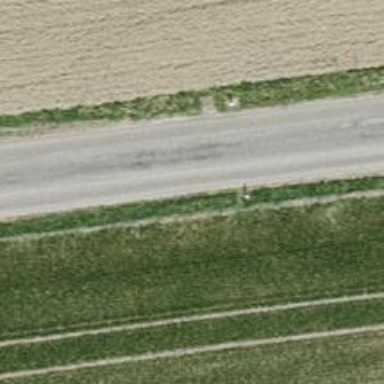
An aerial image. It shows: Asphalt road classified as tertiary.